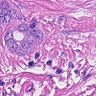
Metastatic tissue present: yes